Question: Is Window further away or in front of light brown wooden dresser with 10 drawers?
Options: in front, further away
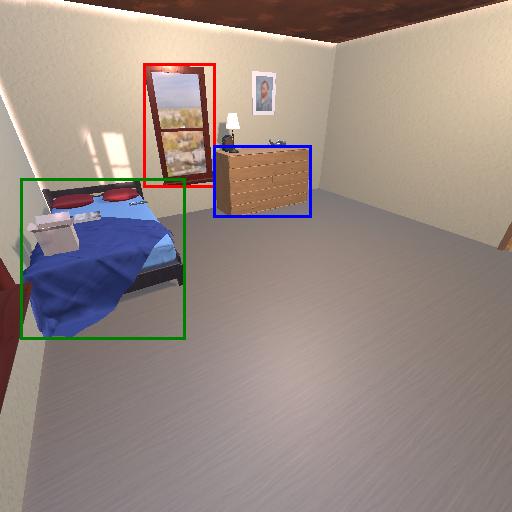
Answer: in front